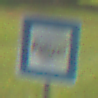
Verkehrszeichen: Polizei
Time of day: MorningAfternoon
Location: Outdoor (Suburban)
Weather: PartlyCloudy
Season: NotSpecified
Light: Natural